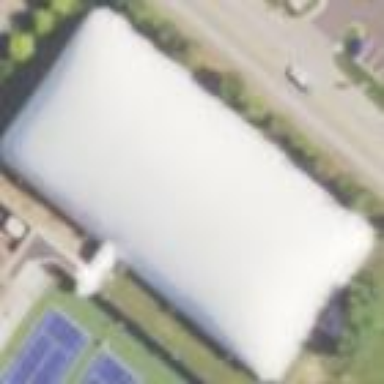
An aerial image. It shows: Building that is used for tennis.